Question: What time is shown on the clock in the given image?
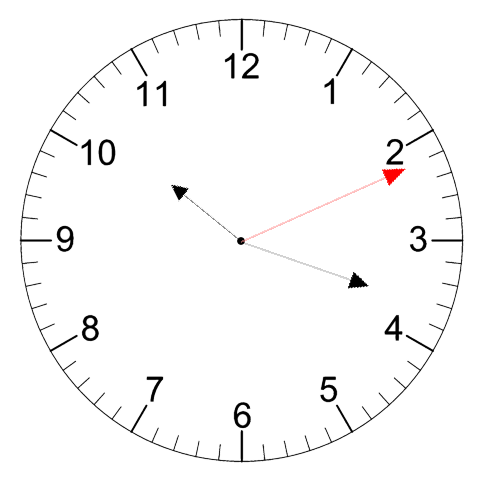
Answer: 10:18:11